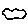
Label: cloud